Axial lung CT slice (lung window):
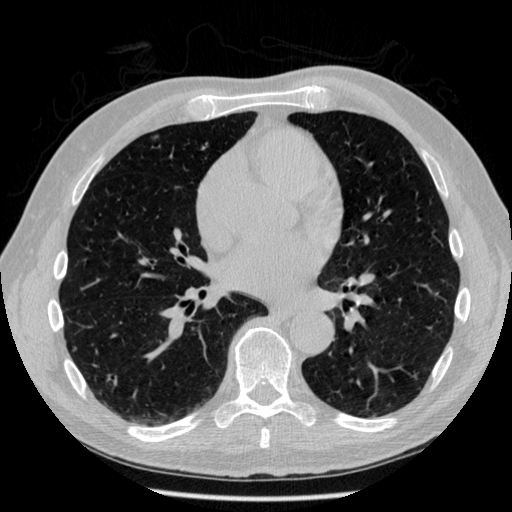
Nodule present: no